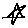
Label: star